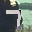
Label: 7